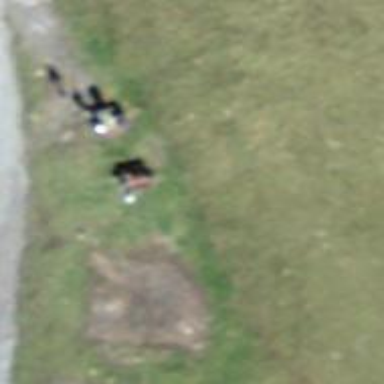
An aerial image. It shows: Bench for seating.